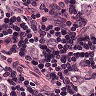
Metastatic tissue present: yes